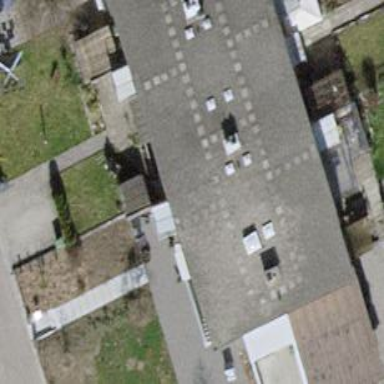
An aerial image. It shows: House with flat roof.